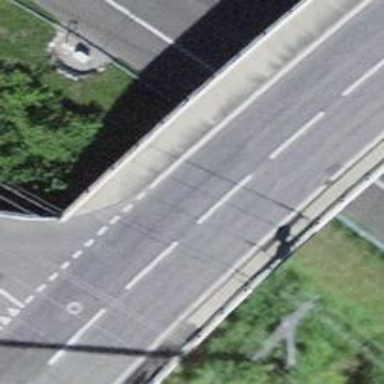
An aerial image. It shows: Secondary road with sidewalk on the left.